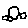
Label: car